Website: slack
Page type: billing-address
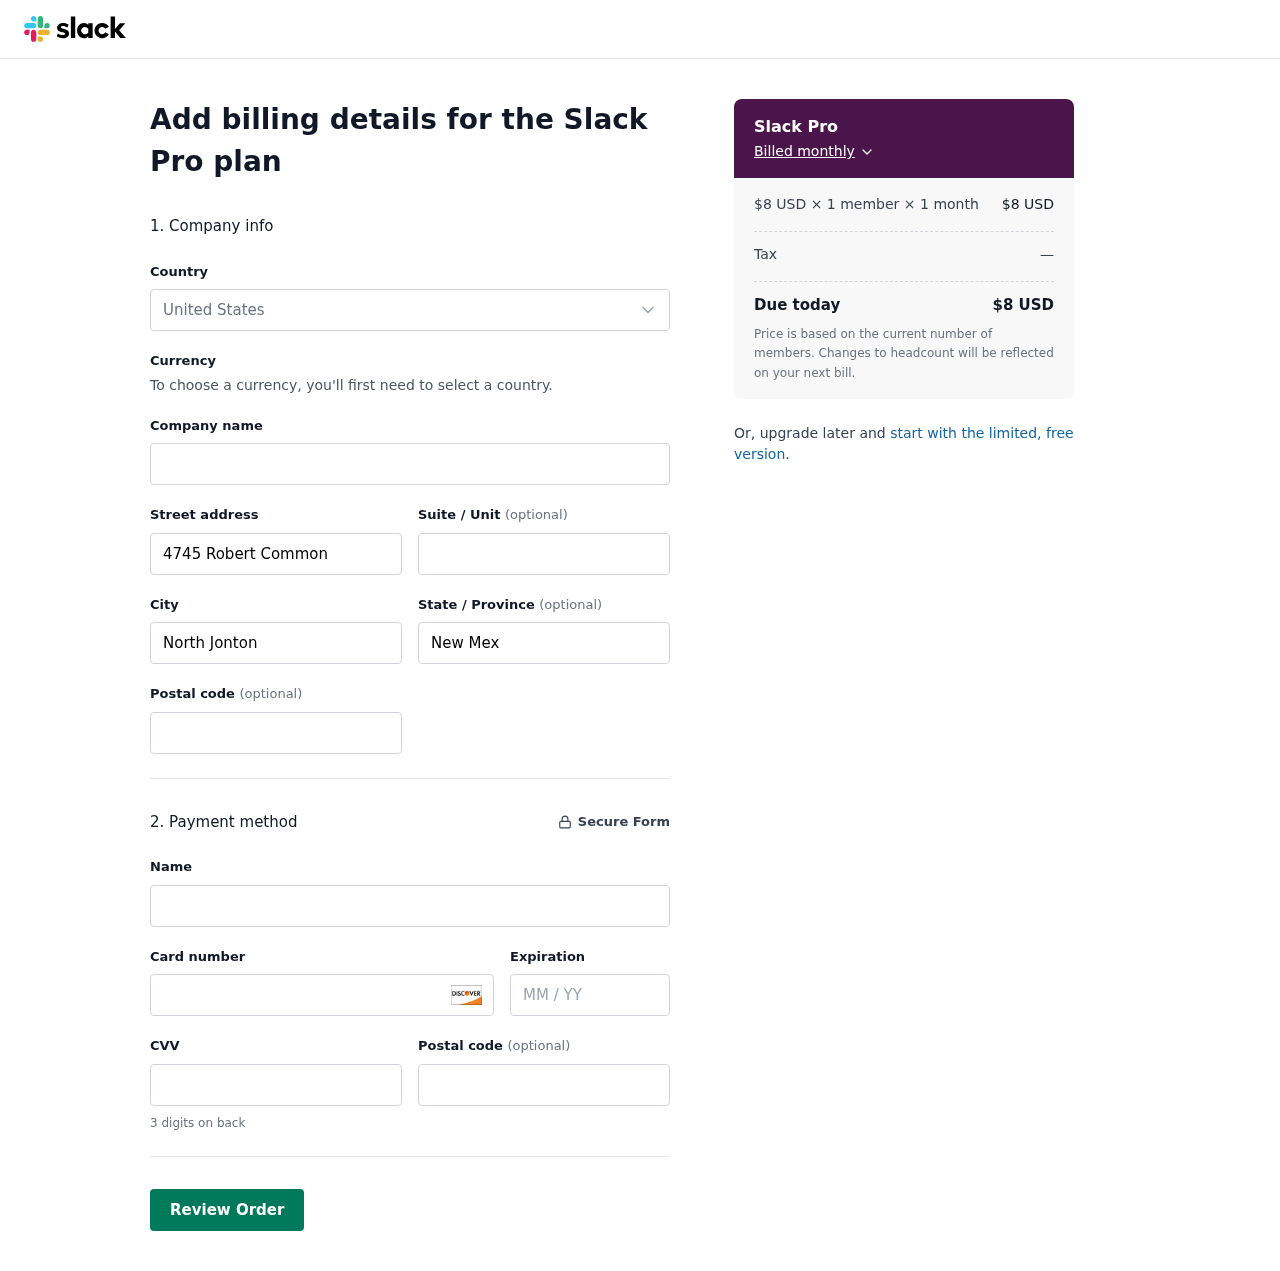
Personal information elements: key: PII_CARD_CVV
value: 817
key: PII_CARD_EXPIRY
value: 08/28
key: PII_CARD_NUMBER
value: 6561 7220 7472 2692
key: PII_CITY
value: North Jonton
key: PII_COUNTRY
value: United States
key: PII_FULLNAME
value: Diana Ortiz
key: PII_POSTCODE
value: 77826
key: PII_STATE
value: New Mexico
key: PII_STREET
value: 4745 Robert Common
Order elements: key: ORDER_PLAN_PRICE
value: $8 USD
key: ORDER_NUM_MEMBERS
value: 1 member
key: ORDER_NUM_MONTHS
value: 1 month
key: ORDER_SUBTOTAL
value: $8 USD
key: ORDER_TAX
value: —
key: ORDER_TOTAL
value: $8 USD